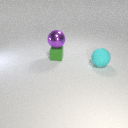
large cyan rubber sphere in front of small green rubber cube